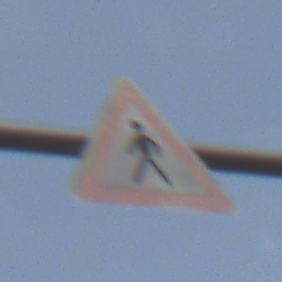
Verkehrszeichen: FussgaengerRechts
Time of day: Midday
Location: Outdoor (Nature)
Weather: PartlyCloudy
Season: NotSpecified
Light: Natural